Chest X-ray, PA view. Patient: 66 years old, sex F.
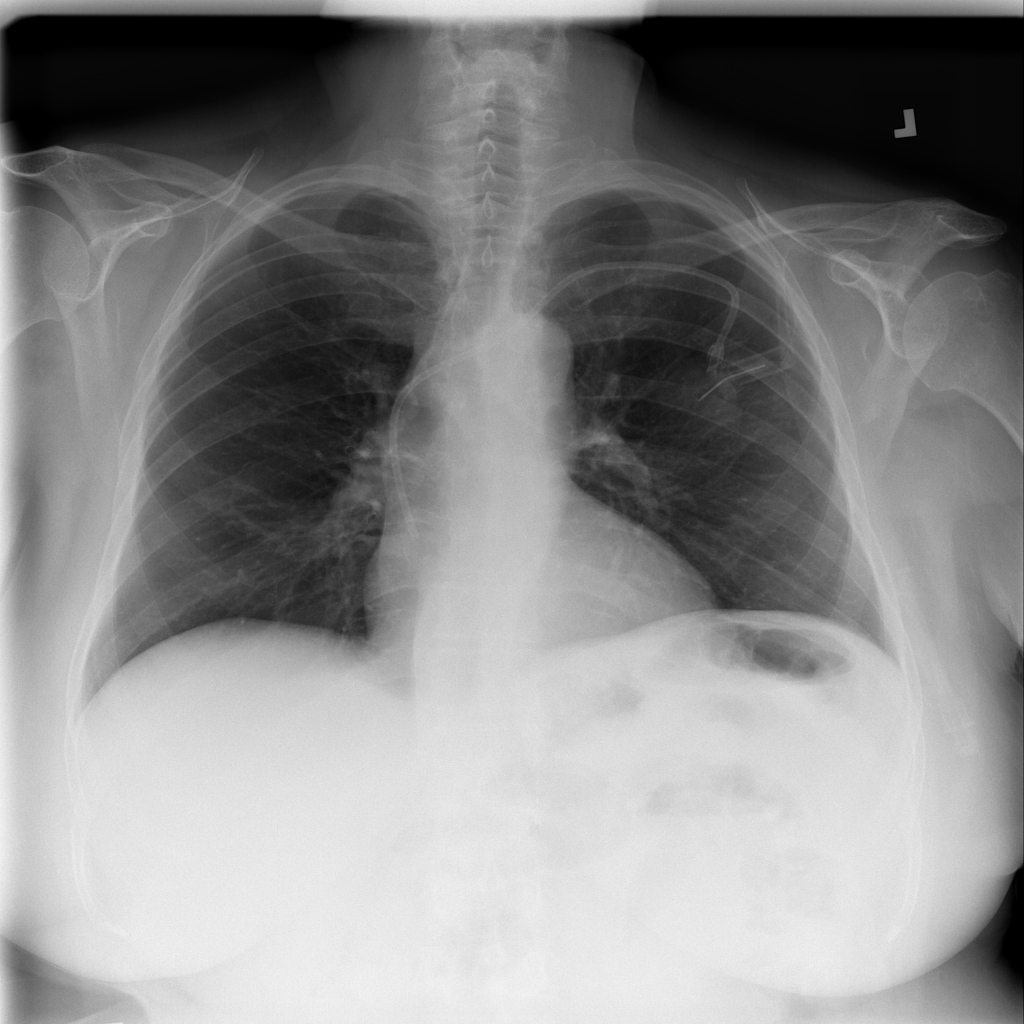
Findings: No Finding